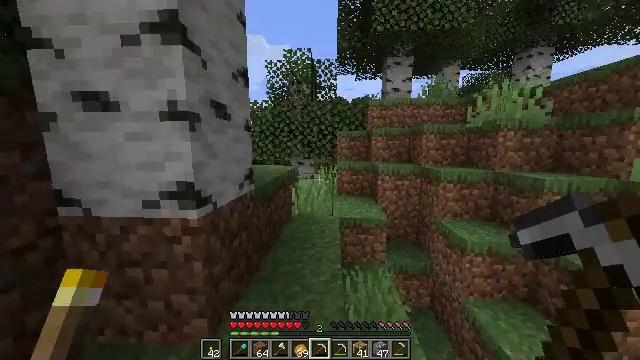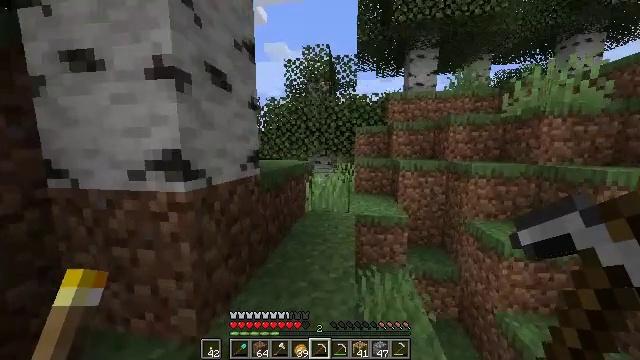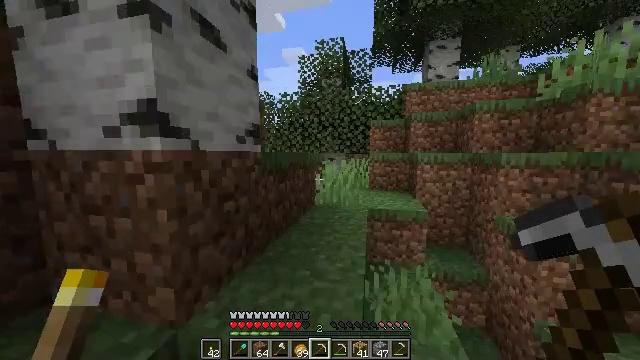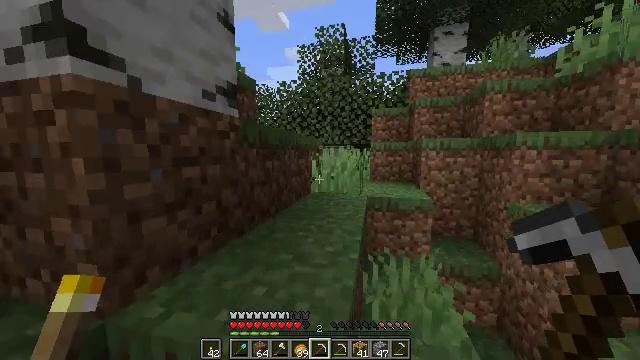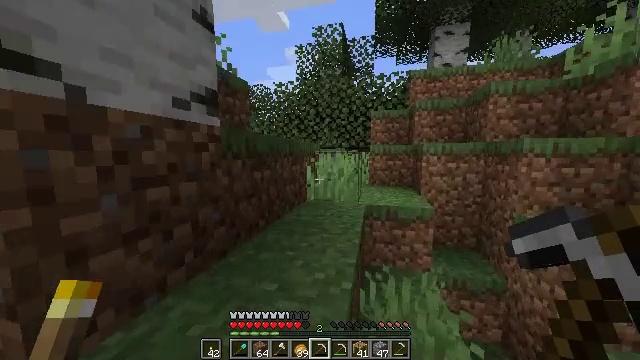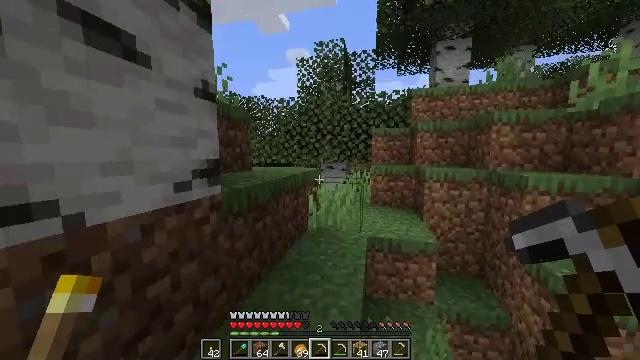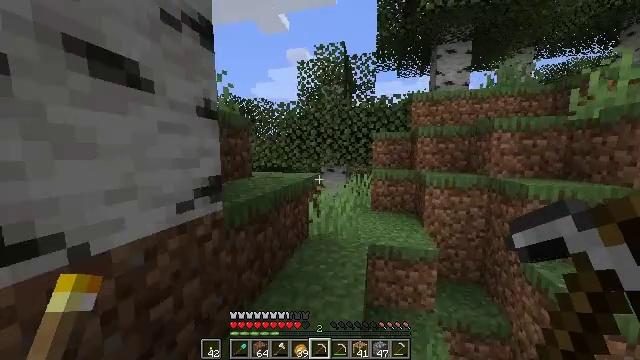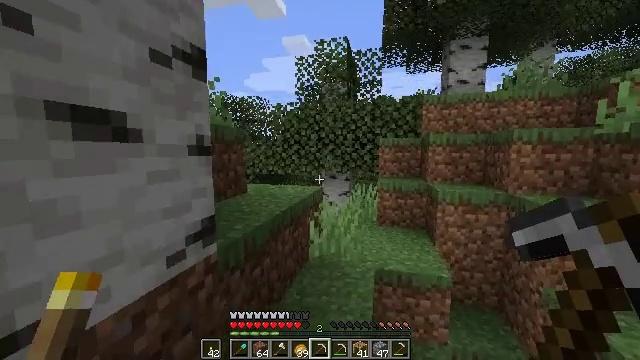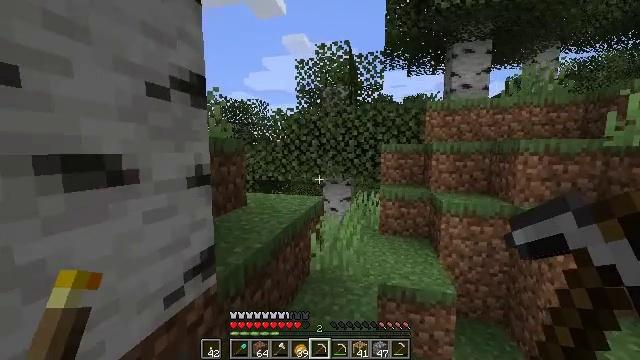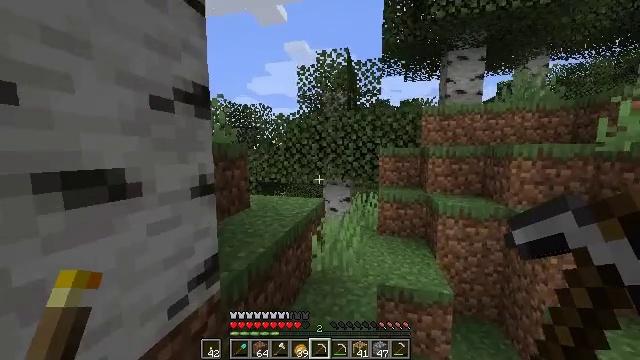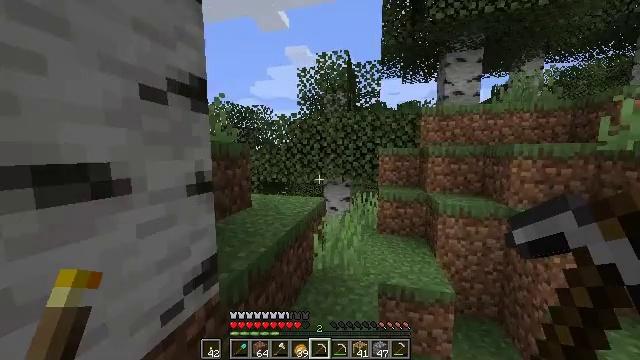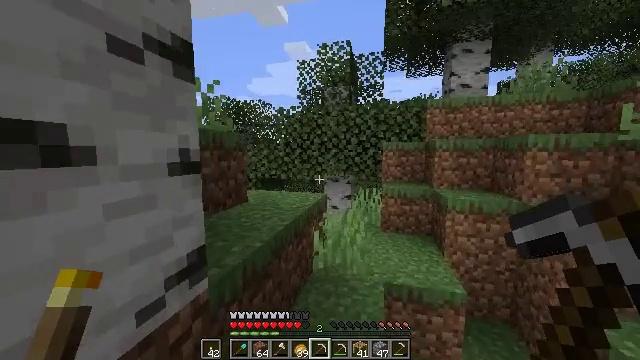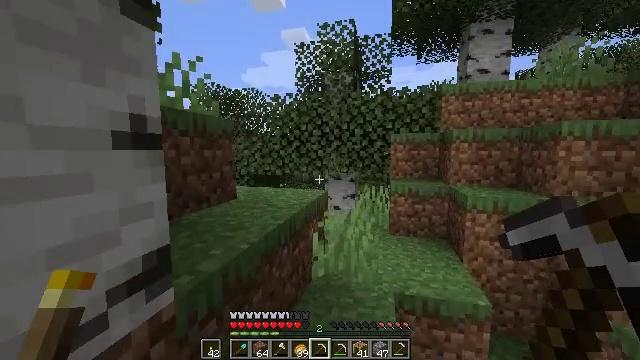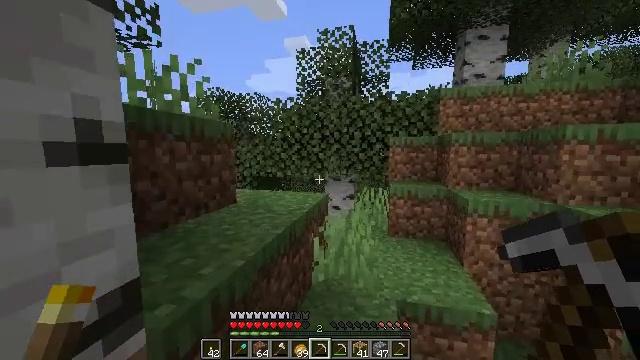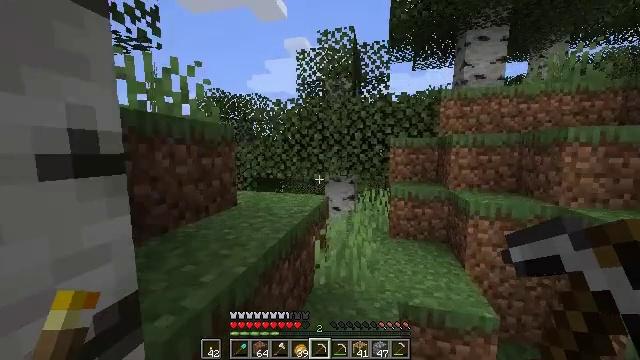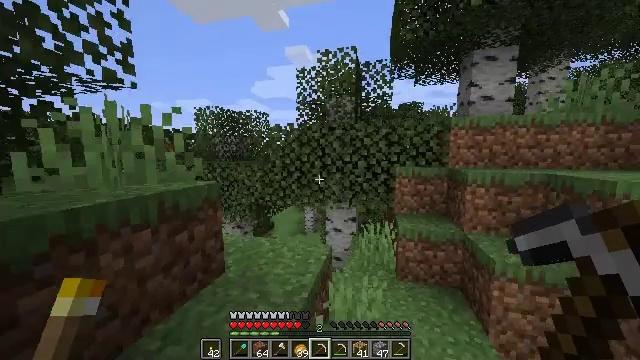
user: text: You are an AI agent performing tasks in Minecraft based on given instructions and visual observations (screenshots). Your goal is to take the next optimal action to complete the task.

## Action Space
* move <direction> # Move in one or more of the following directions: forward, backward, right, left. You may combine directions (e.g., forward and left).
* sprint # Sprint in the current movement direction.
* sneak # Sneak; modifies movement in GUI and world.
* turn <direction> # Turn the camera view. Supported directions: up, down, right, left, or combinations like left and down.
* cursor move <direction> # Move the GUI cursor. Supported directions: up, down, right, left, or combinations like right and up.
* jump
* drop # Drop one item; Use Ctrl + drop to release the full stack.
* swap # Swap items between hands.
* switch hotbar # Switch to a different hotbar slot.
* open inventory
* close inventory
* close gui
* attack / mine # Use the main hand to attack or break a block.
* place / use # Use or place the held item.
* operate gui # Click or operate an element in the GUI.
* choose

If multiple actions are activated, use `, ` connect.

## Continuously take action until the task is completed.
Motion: motion action
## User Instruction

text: Break the kelp plant in the ocean.
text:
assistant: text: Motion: move forward, sprint, turn left and up, jump
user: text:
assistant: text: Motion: move forward, sprint, turn left, jump
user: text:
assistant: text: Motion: move forward, jump
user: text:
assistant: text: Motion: move forward, jump
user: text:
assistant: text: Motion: move forward, jump
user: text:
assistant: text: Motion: move forward, sprint, jump
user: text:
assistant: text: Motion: move forward, sprint, jump
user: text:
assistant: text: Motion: move forward, sprint, jump
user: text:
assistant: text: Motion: move forward, jump
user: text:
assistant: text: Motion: move forward, jump
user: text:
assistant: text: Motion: move forward, jump
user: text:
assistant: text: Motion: move forward, jump
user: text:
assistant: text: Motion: move forward, jump
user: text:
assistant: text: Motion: move forward, jump
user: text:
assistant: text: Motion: move forward, sprint, jump
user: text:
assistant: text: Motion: move forward, sprint, jump
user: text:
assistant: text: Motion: move forward, sprint, turn right, jump
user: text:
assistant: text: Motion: move forward, sprint, turn right, jump
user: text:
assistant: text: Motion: move forward, turn right and down, jump
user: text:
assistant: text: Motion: move forward, turn right and down, jump
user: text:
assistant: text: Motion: move forward, turn right, jump
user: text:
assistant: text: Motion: move forward, turn right, jump
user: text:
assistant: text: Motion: move forward, jump
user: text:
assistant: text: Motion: move forward, jump
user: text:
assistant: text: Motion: move forward, sprint, jump
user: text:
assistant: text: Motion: move forward, sprint, jump
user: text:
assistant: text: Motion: move forward, sprint, jump
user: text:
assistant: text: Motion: move forward, sprint, jump
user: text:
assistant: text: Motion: move forward, jump
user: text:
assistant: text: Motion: move forward, jump